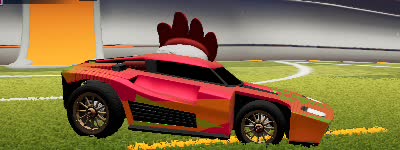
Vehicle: breakout